Brain MRI, modality: ceT1
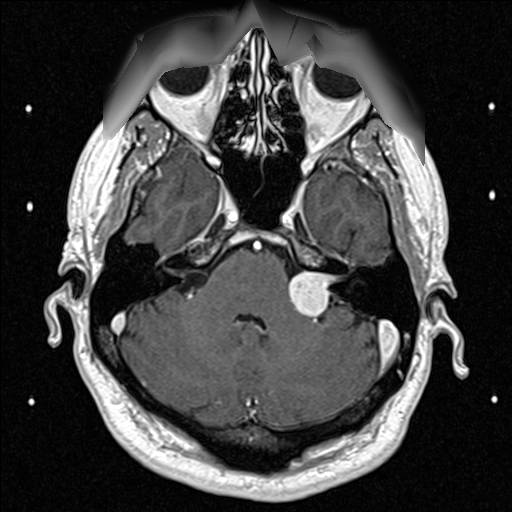